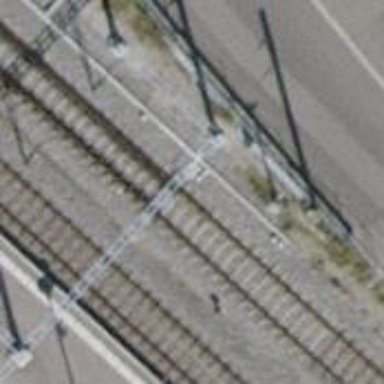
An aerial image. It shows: Railway siding with one electrified track and contact line.